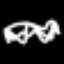
Label: squiggle